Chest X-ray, AP view. Patient: 27 years old, sex F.
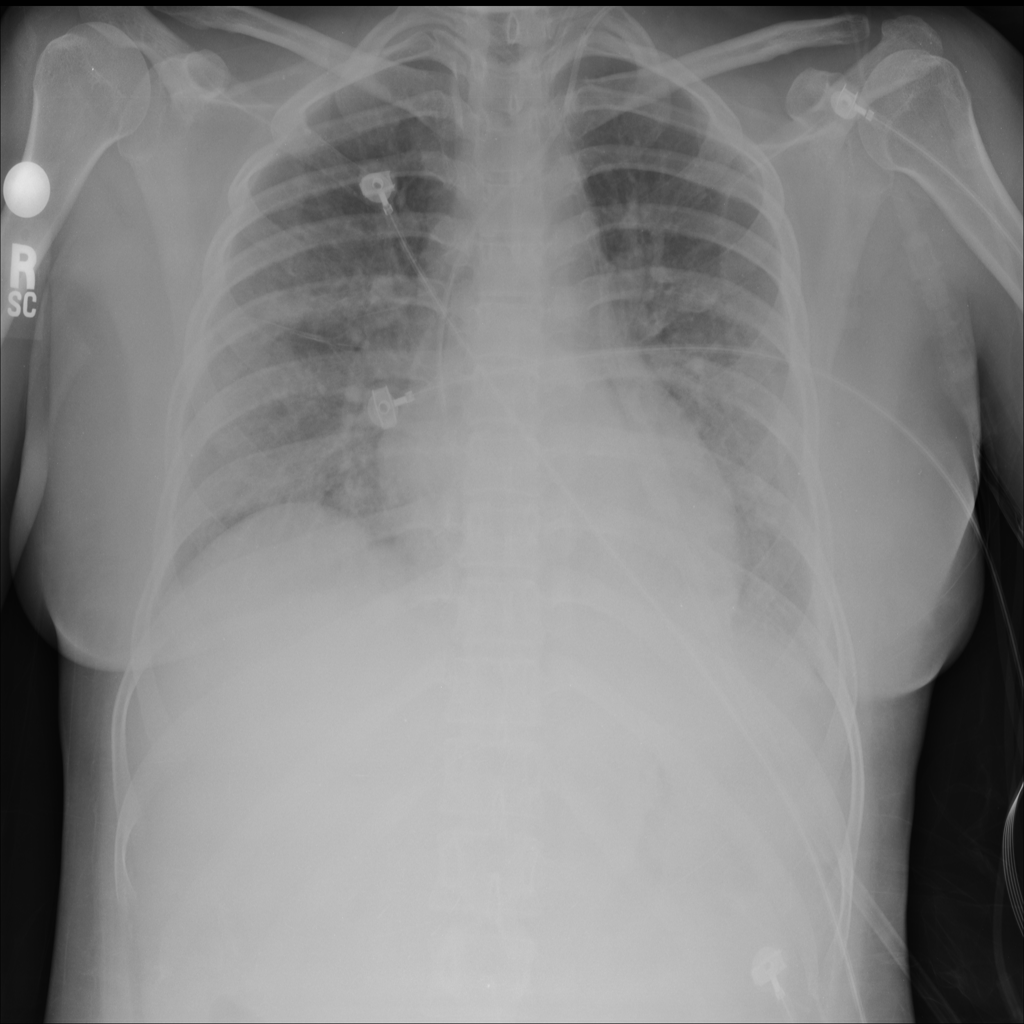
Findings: Infiltration